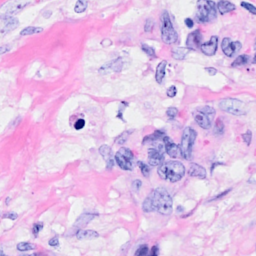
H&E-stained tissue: Breast